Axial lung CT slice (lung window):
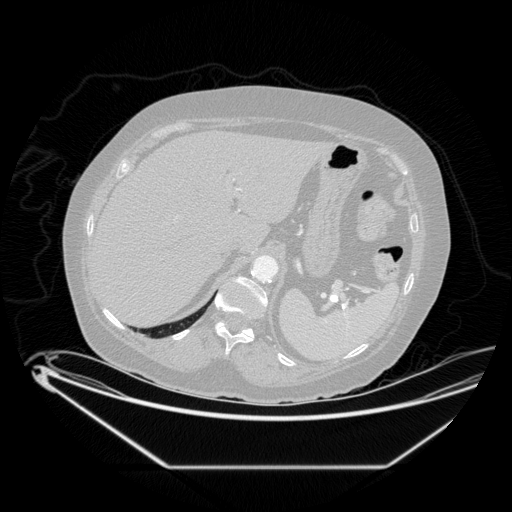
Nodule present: no